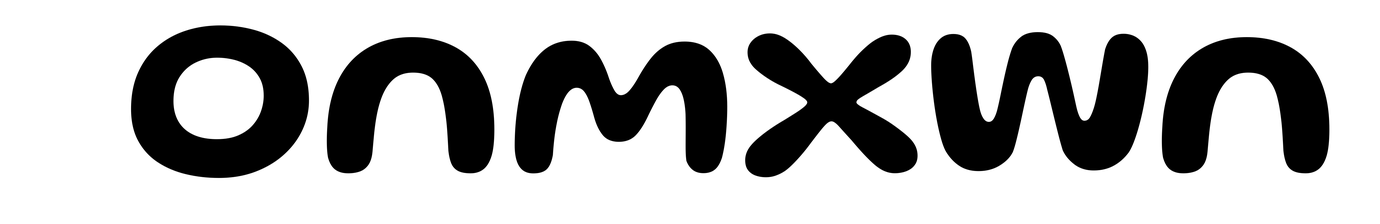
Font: Gluten_Medium